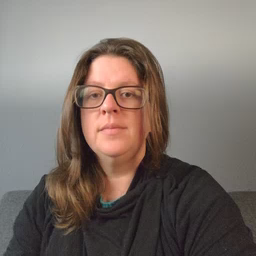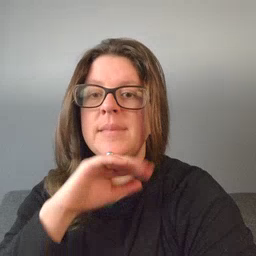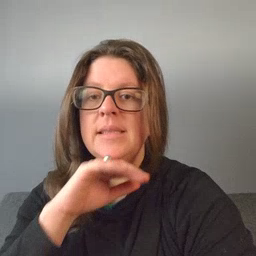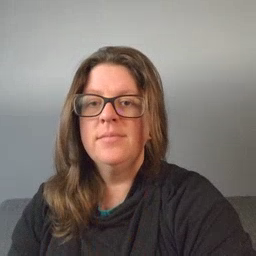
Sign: pig